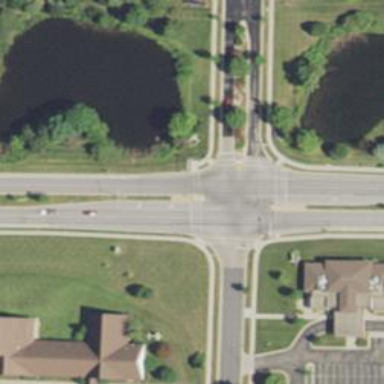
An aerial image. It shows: Crossing on the road.